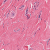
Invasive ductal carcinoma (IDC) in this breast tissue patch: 0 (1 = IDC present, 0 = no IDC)